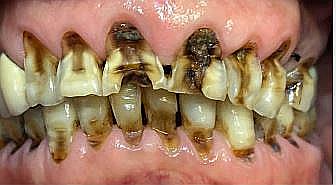
Condition: Gingivitis